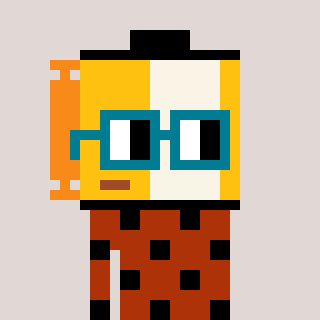
a pixel art character with square dark green glasses, a film roll-shaped head and a hotbrown-colored body on a warm background